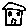
Label: house